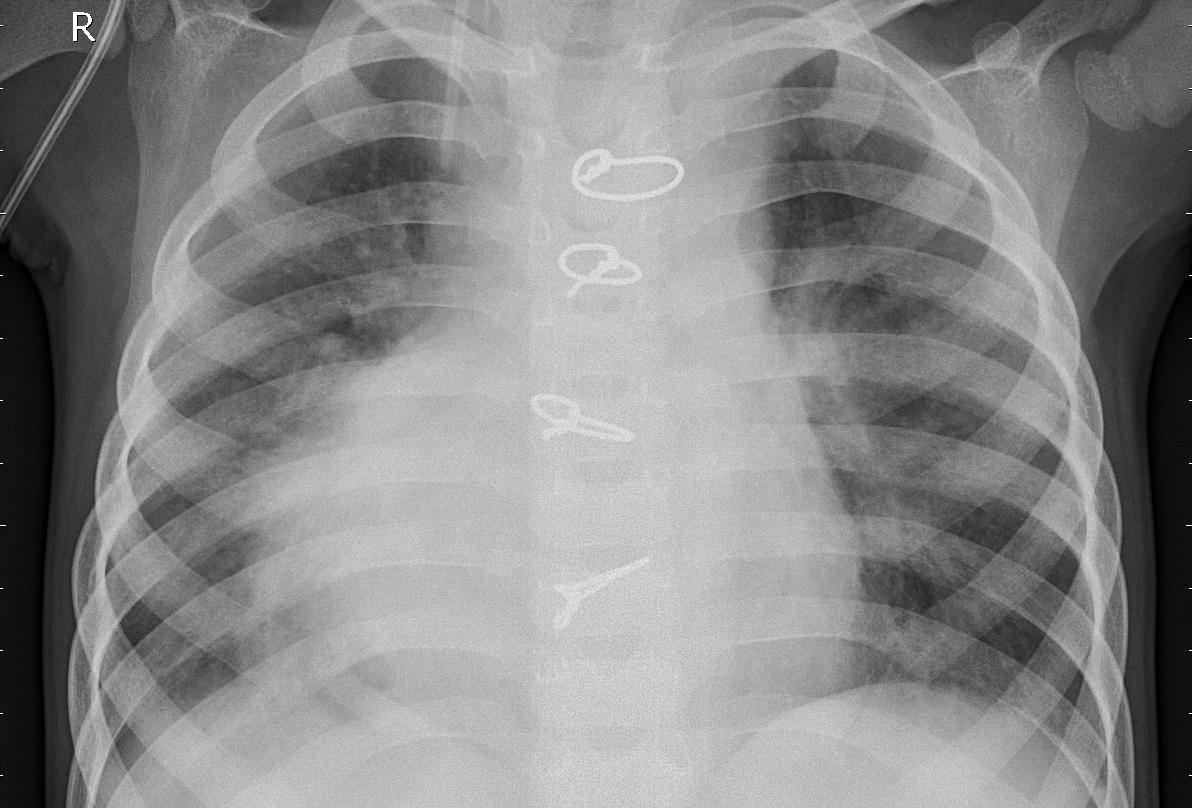
Diagnosis: PNEUMONIA